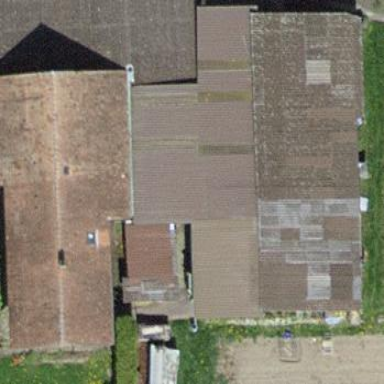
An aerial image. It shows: Farm building.